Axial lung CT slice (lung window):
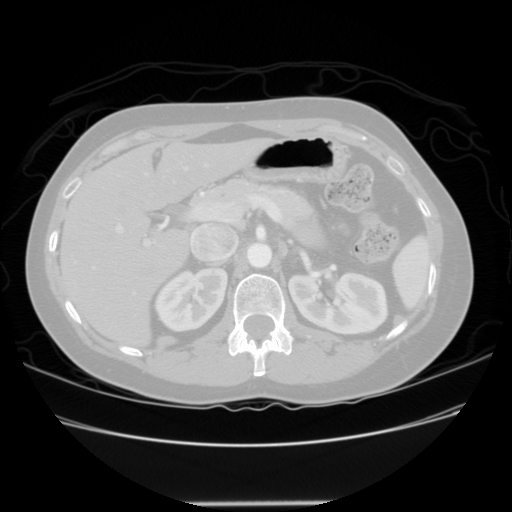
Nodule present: no